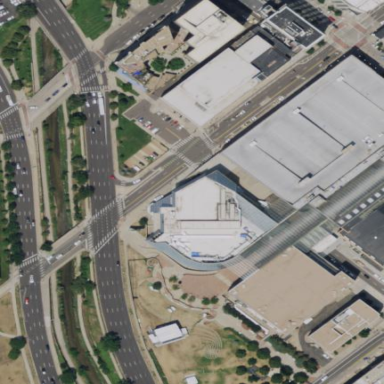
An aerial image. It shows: Building with black glass roof. The overall color of the building is black.